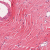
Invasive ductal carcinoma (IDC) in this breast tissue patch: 0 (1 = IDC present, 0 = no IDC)